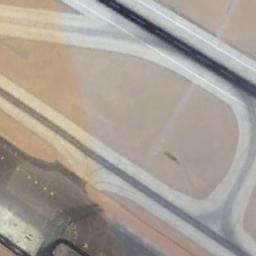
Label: runway